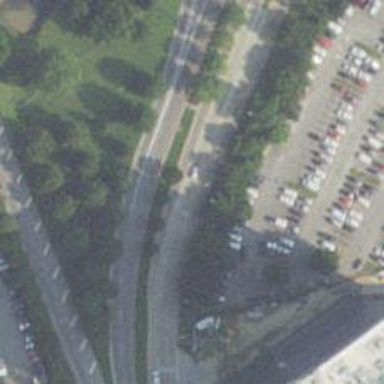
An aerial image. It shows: Motorway junction.